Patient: sex M, age 75
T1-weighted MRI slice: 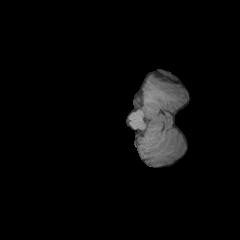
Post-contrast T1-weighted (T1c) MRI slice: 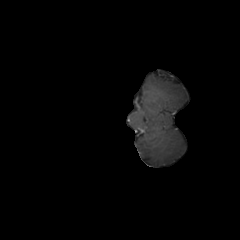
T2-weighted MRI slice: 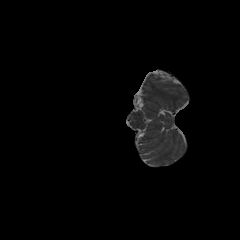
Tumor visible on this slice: no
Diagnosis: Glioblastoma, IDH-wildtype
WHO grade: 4